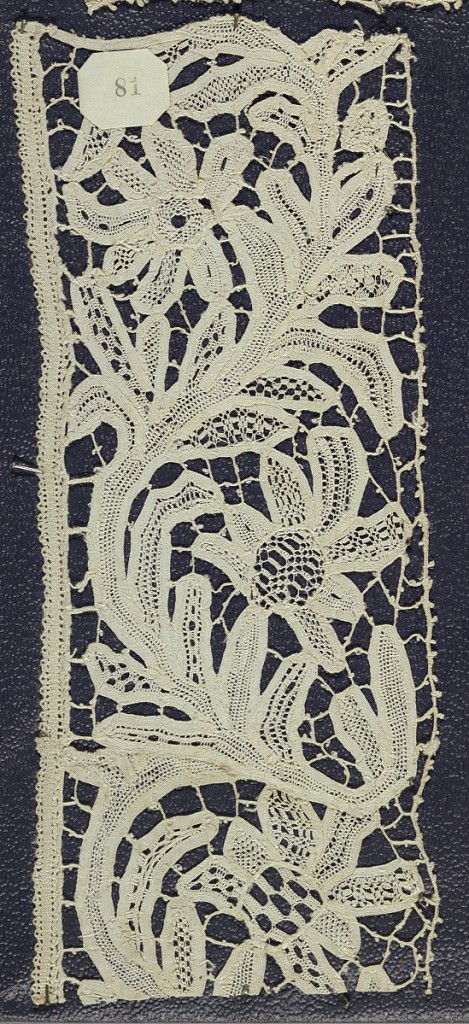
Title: Border
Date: mid-18th century
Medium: Technique: tape lace
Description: Tape lace mixed lace sample, floral vine; mid-18th century Flemish.